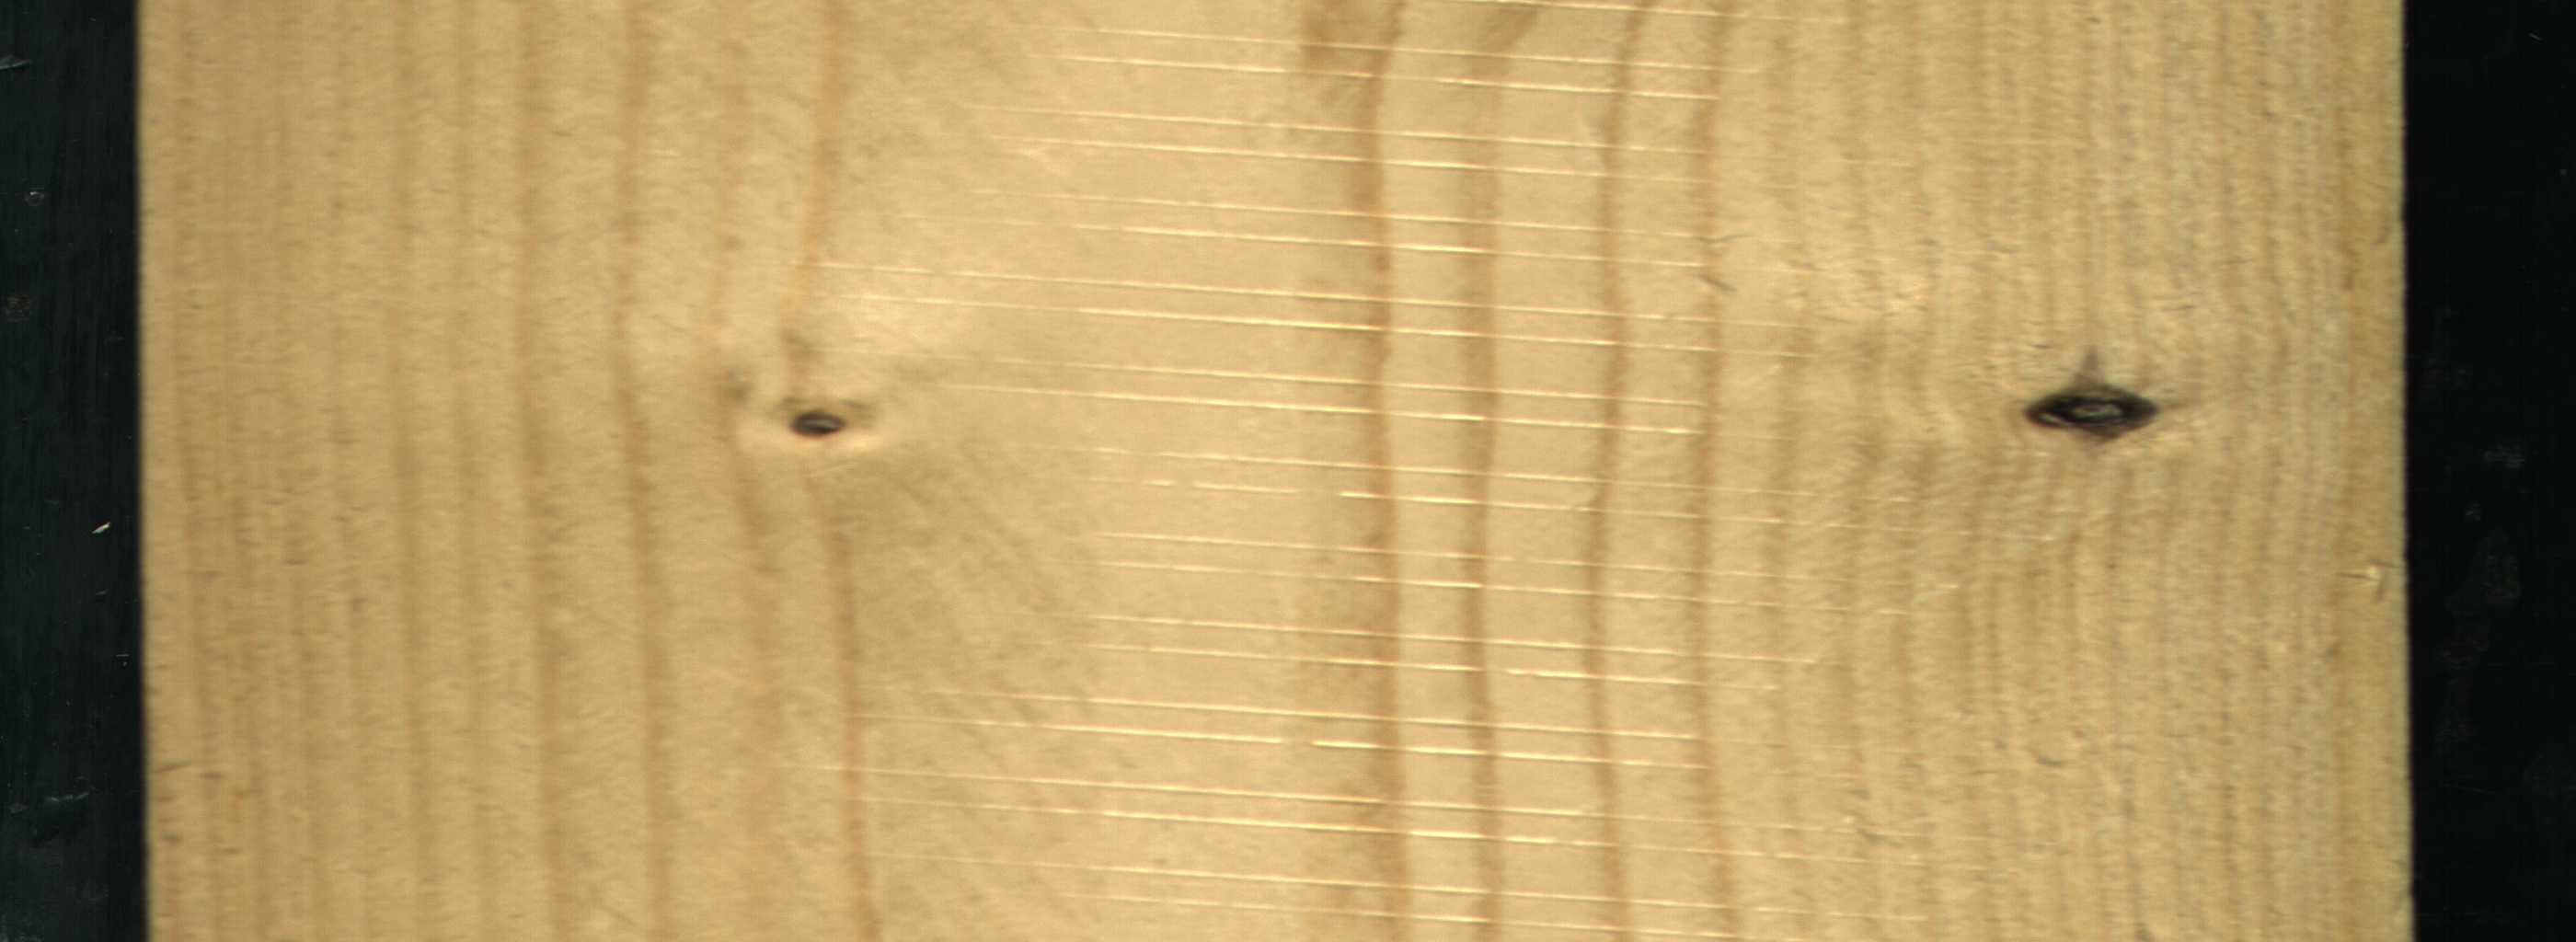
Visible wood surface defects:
Dead_Knot
Live_Knot